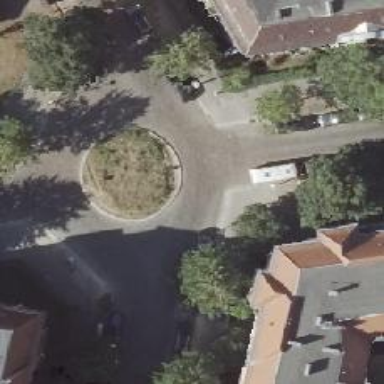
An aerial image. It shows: Sidewalk along the footway.